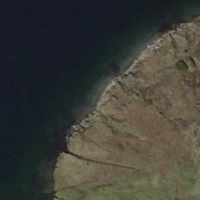
EUNIS habitat code: 14
Species observed at this site:
Cupido minimus
Oenanthe oenanthe
Lasiocampa quercus